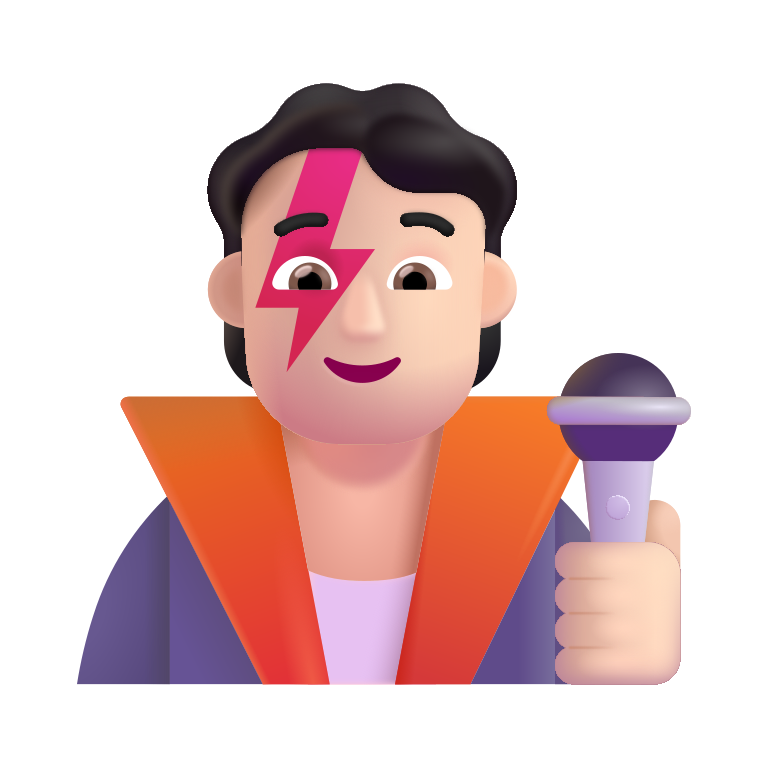
singer color light